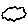
Label: cloud